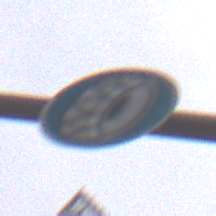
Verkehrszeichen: SchneekettenVorgeschrieben
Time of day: MorningAfternoon
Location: Outdoor (Urban)
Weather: Overcast
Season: NotSpecified
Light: Natural